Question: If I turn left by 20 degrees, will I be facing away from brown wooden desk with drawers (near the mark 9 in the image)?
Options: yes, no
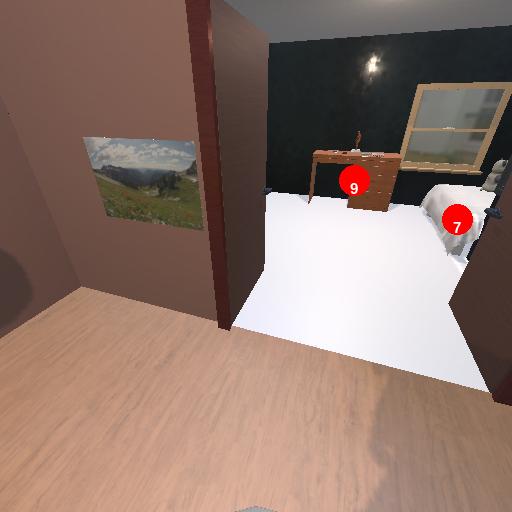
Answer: yes